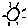
Label: sun